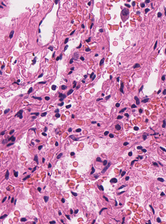
Tumor epithelial tissue: no
Tumor-associated stroma tissue: no
Normal tissue: yes